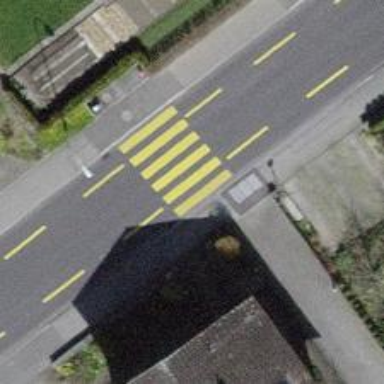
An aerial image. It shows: Uncontrolled zebra crossing on the road.